Question: I am building a blog like application where an author creates a post and the users without registering comment on the post the comment will be displayed if and only approved by the author, the help i want is regarding the database table, i have created a table which will hold the records such as name, email, phone, location etc. i have defined a new_id as foreign key to hold the id of the news to which it belongs.

is this the correct way of doing it as the commenting system will be built on many to one relationship, or do i need to create another table to define foreign keys ? how do i achieve it?
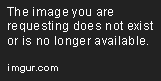
Answer: A one to many relationship can be mapped with a foreign key in one of the tables, or with a junction table.
The way you do it is usually preferred. A user has a newsitem_id, and there can be multiple users to a newsitem.
If you want to store additional information, for example when the newsitem was added, a junction table can be used. Also, if you think that you may want to have multiple users to a newsitem, you need a junction table.